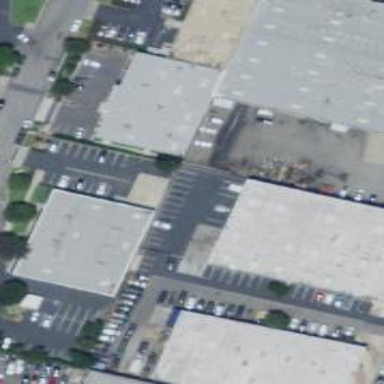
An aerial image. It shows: Industrial building.